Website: apple
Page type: account-selection
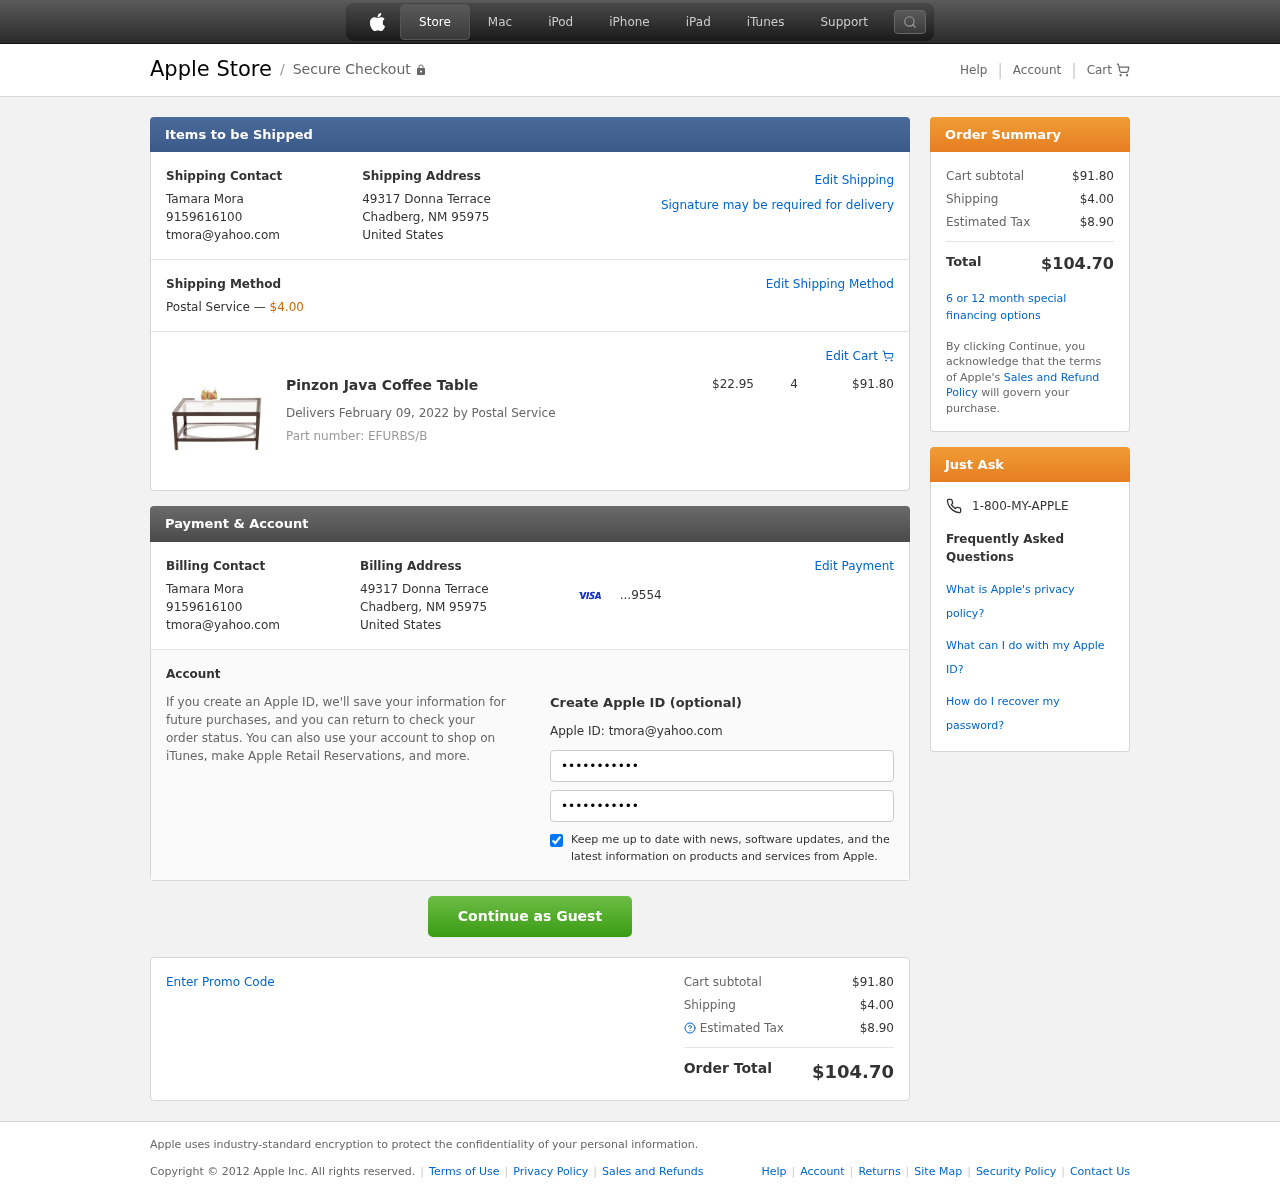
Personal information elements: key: PII_CARD_LAST4
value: ...9554
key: PII_CITY_STATE_ZIP
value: Chadberg, NM 95975
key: PII_COUNTRY
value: United States
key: PII_EMAIL
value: tmora@yahoo.com
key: PII_FULLNAME
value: Tamara Mora
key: PII_PHONE
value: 9159616100
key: PII_STREET
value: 49317 Donna Terrace
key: PII_FIRSTNAME
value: Tamara
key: PII_LASTNAME
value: Mora
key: PII_FULLNAME2
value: Tamara Mora
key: PII_FULLNAME3
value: Tamara Mora
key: PII_FIRSTNAME2
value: Tamara
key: PII_FIRSTNAME3
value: Tamara
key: PII_LASTNAME2
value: Mora
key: PII_LASTNAME3
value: Mora
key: PII_FIRSTNAME_DERIVED
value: Tamara
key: PII_LASTNAME_DERIVED
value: Mora
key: PII_FULLNAME_DERIVED
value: Tamara Mora
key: PII_NAME_FULL_DERIVED
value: Tamara Mora
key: PII_PHONE_LINE
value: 6100
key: PII_PHONE_SUFFIX
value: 6100
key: PII_PHONE2
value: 9159616100
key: PII_PHONE3
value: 9159616100
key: PII_PHONE_NUMERIC
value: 9159616100
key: PII_PHONE_LINE_NUMERIC
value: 6100
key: PII_PHONE_SUFFIX_NUMERIC
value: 6100
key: PII_PHONE2_NUMERIC
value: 9159616100
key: PII_PHONE3_NUMERIC
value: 9159616100
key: PII_PHONE_DIGITS
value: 9159616100
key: PII_PHONE_LAST4
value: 6100
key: PII_EMAIL2
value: tmora@yahoo.com
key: PII_EMAIL3
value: tmora@yahoo.com
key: PII_CITY
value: Chadberg
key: PII_STATE_ABBR
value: NM
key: PII_POSTCODE
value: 95975
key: PII_POSTCODE_FULL
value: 95975
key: PII_CITY_STATE
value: Chadberg, NM
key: PII_POSTCODE_NUMERIC
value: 95975
Product elements: key: PRODUCT1_NAME
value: Pinzon Java Coffee Table
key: PRODUCT1_PRICE
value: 22.95
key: PRODUCT1_QUANTITY
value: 4
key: PRODUCT_PART_NUMBER
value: Part number: EFURBS/B
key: PRODUCT_TOTAL
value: $91.80
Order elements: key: ORDER_SHIPPING_COST
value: $4.00
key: ORDER_DELIVERY_DATE
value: Delivers February 09, 2022 by Postal Service
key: ORDER_SUBTOTAL
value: $91.80
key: ORDER_TAX
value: $8.90
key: ORDER_TOTAL
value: $104.70